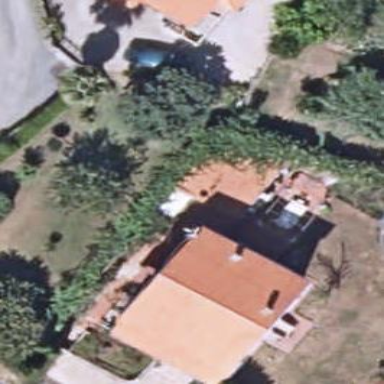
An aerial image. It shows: Simple and straightforward house.